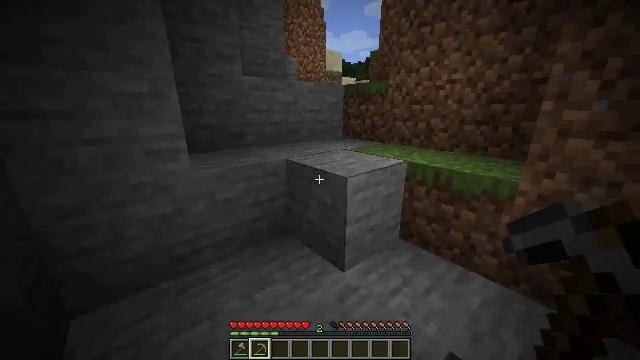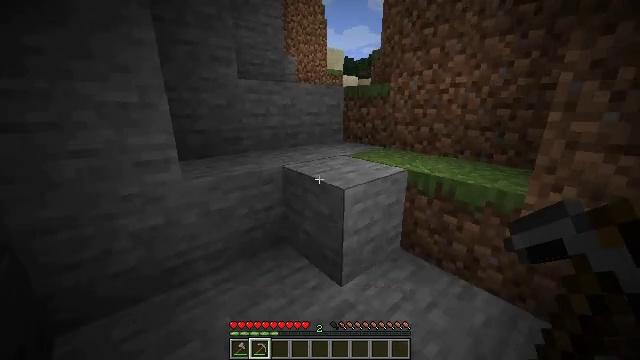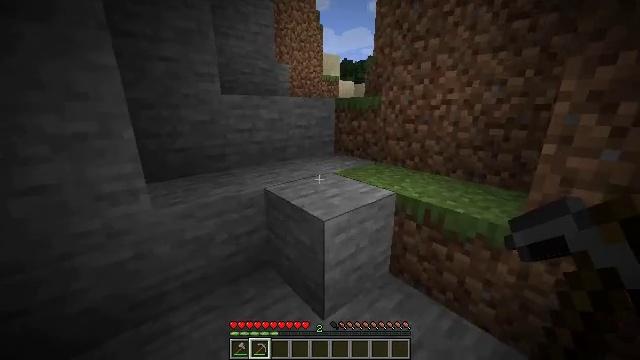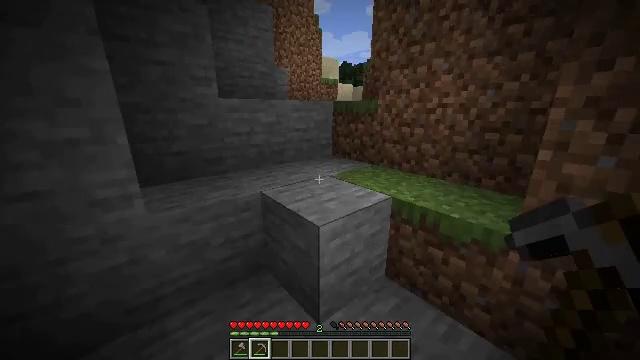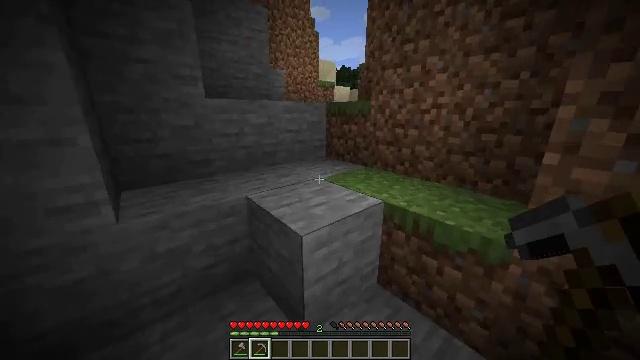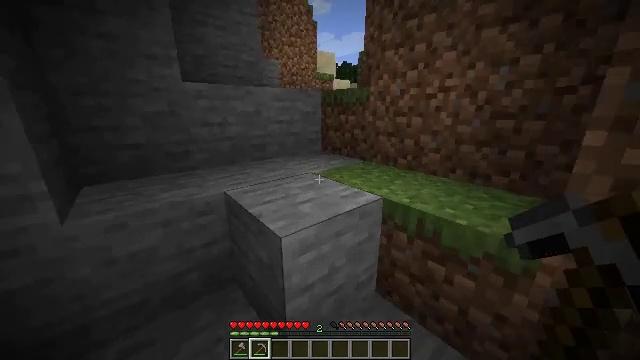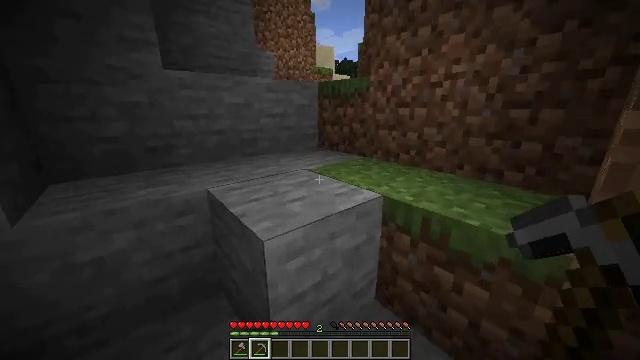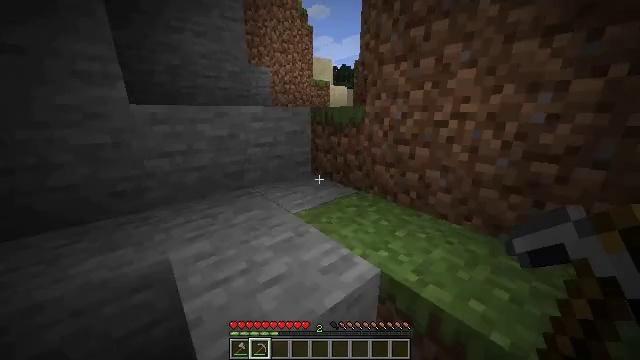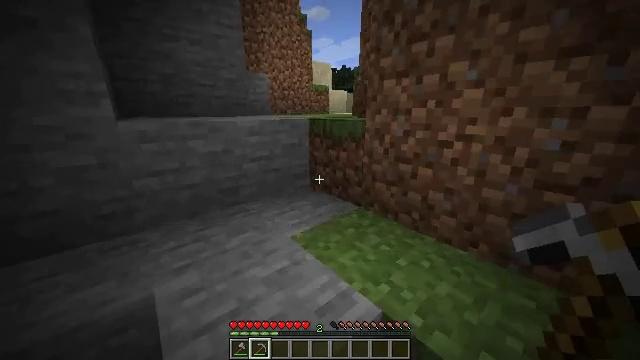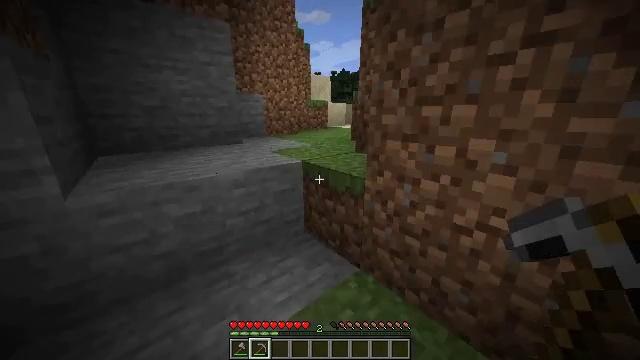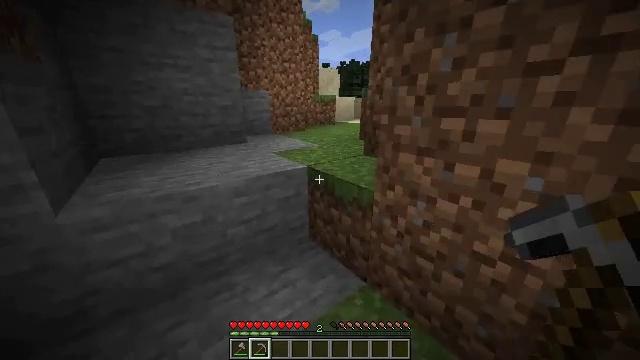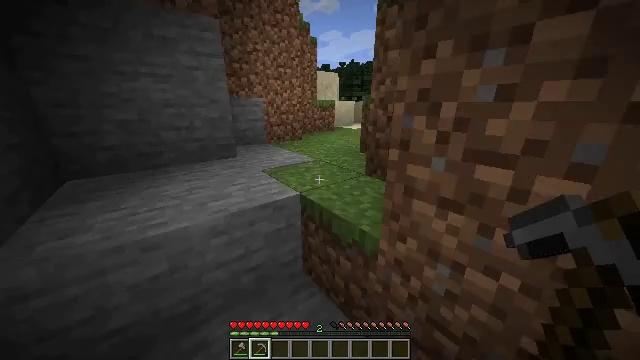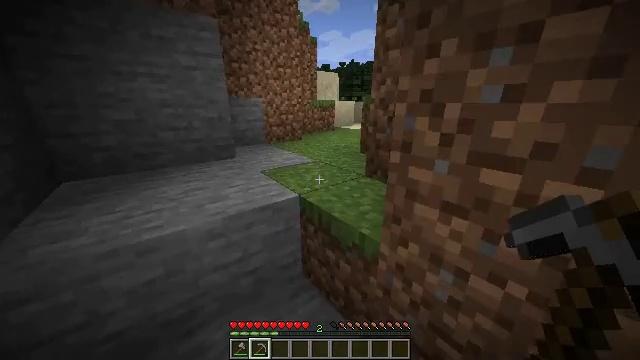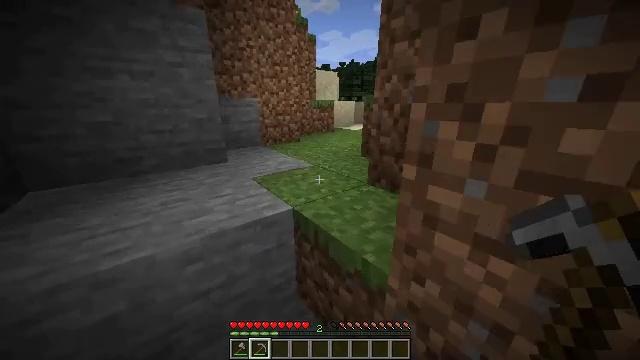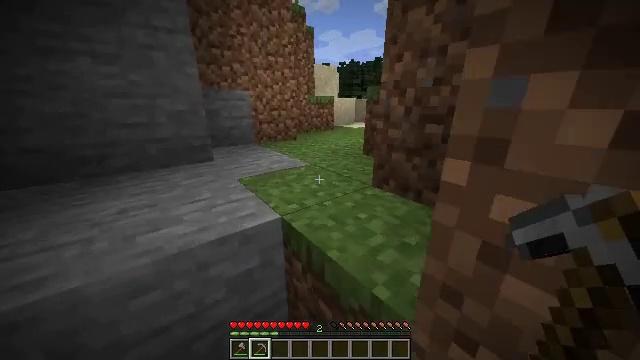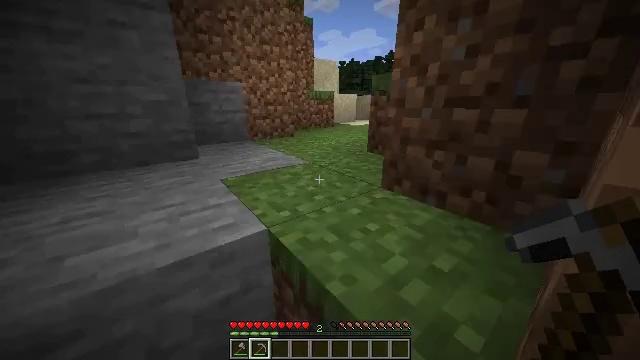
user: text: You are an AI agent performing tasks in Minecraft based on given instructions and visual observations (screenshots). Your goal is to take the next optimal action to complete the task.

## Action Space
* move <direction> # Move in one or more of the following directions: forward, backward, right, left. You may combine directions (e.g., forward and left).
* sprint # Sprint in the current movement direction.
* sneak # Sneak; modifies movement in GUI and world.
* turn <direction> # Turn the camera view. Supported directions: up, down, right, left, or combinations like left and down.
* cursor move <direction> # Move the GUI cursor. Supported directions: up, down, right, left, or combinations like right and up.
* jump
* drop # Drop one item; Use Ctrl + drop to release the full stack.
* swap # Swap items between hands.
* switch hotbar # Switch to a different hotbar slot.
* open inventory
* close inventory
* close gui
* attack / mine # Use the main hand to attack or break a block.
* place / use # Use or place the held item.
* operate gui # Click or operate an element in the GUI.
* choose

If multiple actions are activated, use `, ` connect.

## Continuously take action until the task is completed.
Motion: motion action
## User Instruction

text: Collect fern using your hands.
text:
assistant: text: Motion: move forward, sprint, jump
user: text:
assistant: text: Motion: move forward, sprint
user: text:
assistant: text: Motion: move forward, sprint
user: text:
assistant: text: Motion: move forward, sprint
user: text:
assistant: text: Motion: move forward, sprint
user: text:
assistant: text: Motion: move forward, sprint, jump
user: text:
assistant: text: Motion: move forward, sprint, jump
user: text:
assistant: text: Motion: move forward, sprint, jump
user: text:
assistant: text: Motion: move forward, sprint, jump
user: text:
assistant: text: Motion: move forward, sprint, turn left and down
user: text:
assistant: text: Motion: move forward, sprint
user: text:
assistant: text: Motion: move forward, sprint
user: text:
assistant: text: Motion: move forward, sprint
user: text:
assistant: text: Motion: move forward, sprint, jump
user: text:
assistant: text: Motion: move forward, sprint, jump
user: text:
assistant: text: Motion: move forward, sprint, jump
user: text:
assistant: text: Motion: move forward, sprint, turn right
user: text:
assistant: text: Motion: move forward, sprint
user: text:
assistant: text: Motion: move forward, sprint
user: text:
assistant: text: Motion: move forward, sprint, turn right
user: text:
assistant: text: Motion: move forward, sprint, turn right, jump
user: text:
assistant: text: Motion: move forward, sprint, turn right, jump
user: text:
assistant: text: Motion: move forward, sprint, jump
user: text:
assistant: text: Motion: move forward, sprint, jump
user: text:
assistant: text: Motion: move forward, sprint
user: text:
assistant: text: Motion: move forward, sprint
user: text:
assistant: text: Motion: move forward, sprint, turn right
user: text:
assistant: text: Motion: move forward, sprint, turn right
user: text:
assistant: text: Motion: move forward, sprint, turn right
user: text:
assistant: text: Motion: move forward, sprint, jump